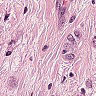
Metastatic tissue present: yes